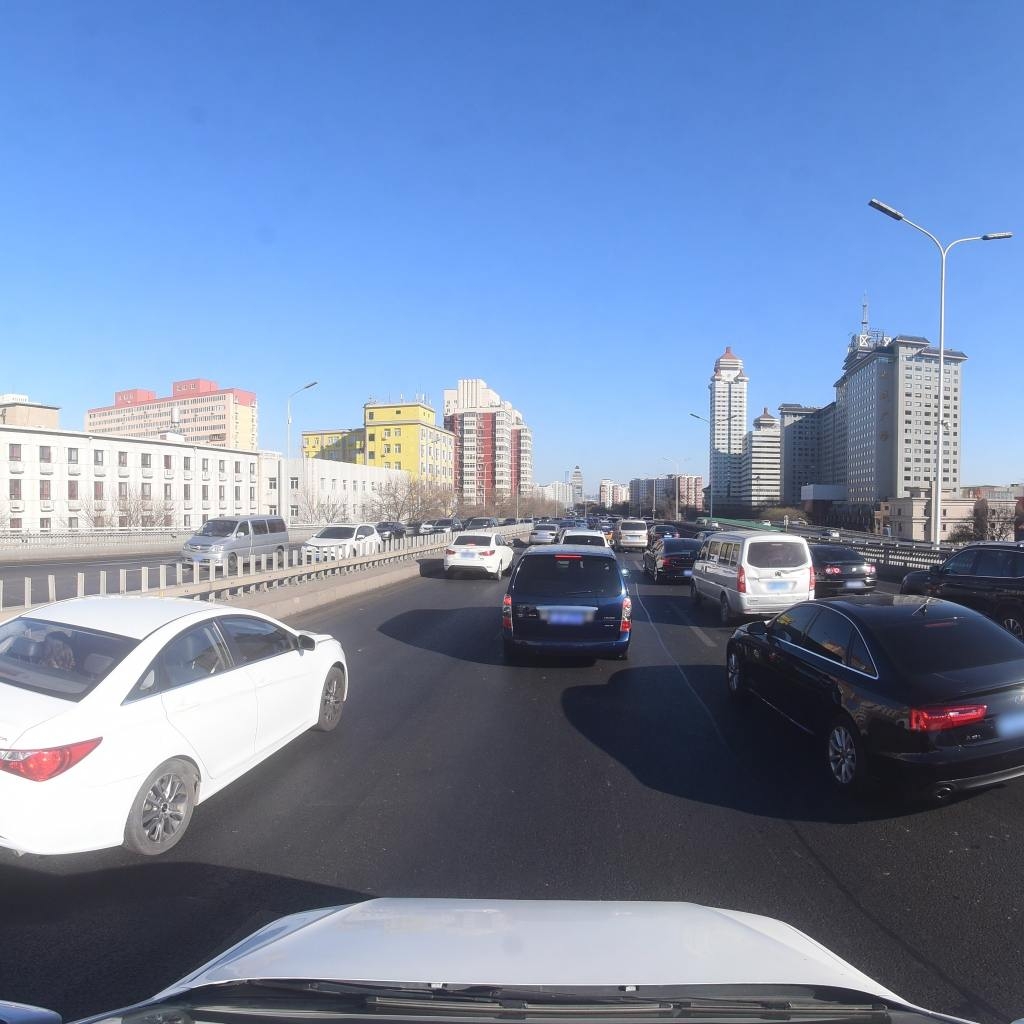
Region: Xicheng
Road damage annotations: longitudinal patch, longitudinal patch